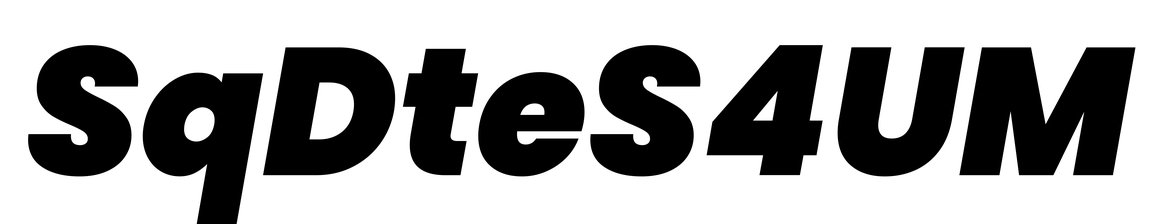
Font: Poppins-BlackItalic